Field crop: tomato
Growth stage: 1
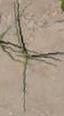
Species: cyperus